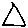
Label: triangle